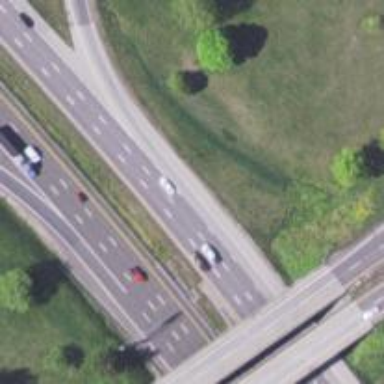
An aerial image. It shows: Motorway junction.